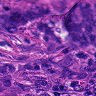
Metastatic tissue present: yes